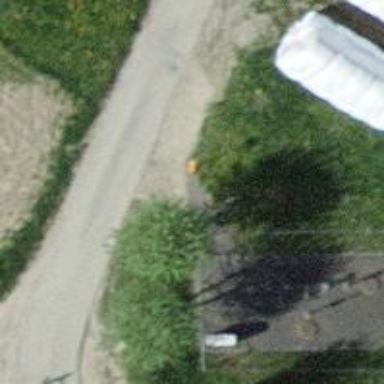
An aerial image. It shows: Aerial marker on pole.